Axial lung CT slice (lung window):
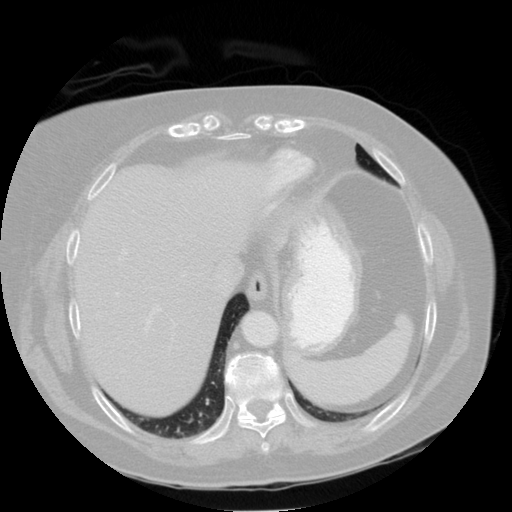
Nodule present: no